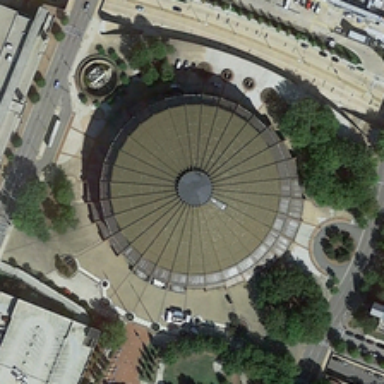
Some green trees are around a circle building .